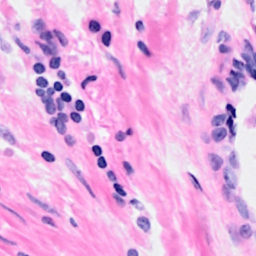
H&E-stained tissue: Breast